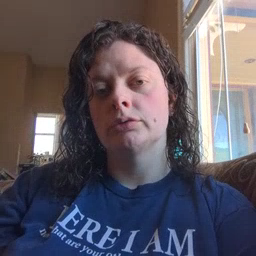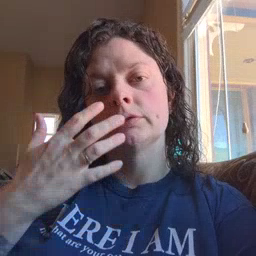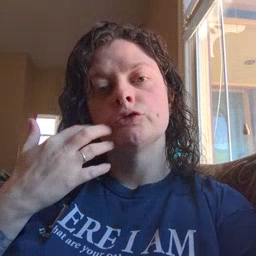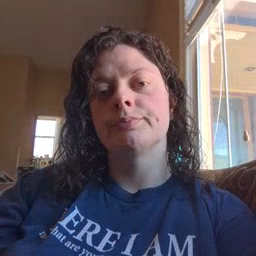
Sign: tiger